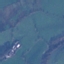
Label: Pasture